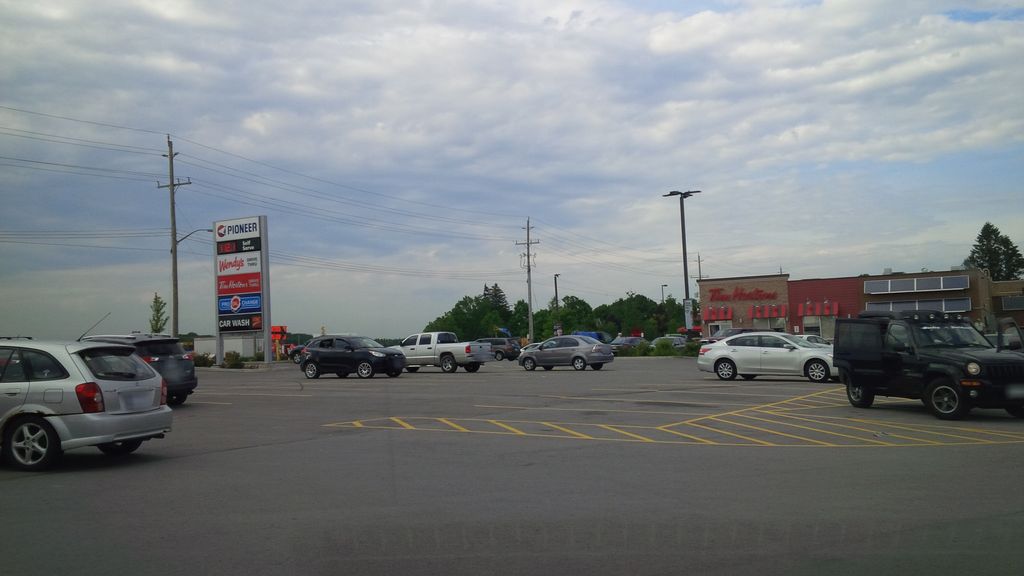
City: hamilton